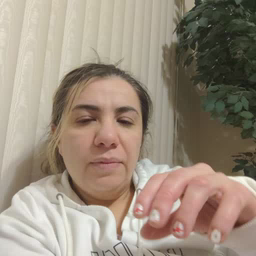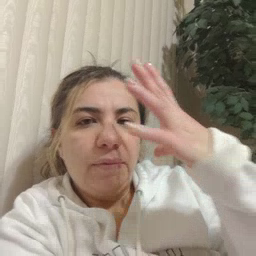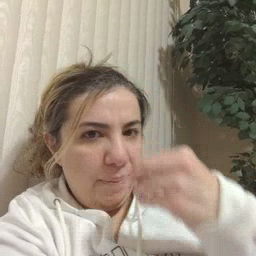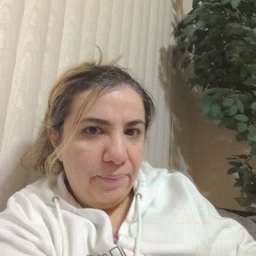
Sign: nap